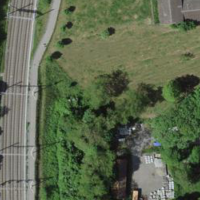
EUNIS habitat code: 55
Species observed at this site:
Convolvulus arvensis